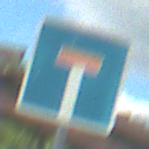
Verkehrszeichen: Sackgasse
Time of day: Midday
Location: Outdoor (Nature)
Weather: PartlyCloudy
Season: NotSpecified
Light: Natural